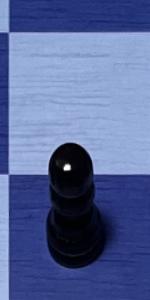
Label: Pawn_Black